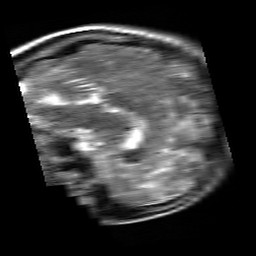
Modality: T2w
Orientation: sagittal
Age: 19
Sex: female
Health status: healthy
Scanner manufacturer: siemens
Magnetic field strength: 3 T
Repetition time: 4.01 s
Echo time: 0.116 s